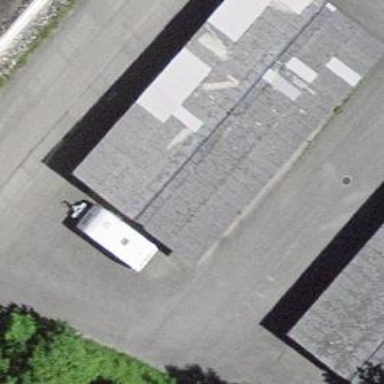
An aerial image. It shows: Industrial building.